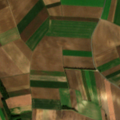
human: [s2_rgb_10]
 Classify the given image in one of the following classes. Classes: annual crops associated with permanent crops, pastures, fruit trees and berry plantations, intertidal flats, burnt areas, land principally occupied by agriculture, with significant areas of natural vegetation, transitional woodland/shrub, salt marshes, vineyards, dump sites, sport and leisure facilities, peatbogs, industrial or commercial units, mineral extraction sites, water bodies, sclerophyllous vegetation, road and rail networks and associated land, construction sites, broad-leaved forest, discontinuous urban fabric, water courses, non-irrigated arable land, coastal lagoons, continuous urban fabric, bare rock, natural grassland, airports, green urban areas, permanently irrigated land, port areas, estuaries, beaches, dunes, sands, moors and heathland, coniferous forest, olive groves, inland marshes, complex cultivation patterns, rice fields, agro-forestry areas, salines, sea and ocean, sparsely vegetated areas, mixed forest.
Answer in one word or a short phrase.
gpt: non-irrigated arable land